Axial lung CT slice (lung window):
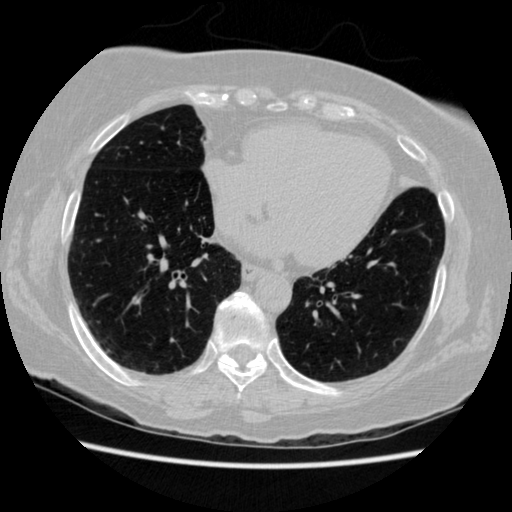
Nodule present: no